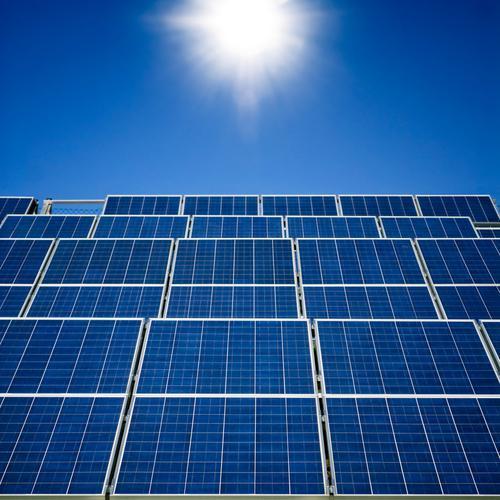
Label: Clean